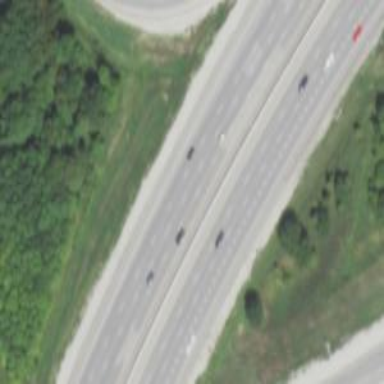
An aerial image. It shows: Asphalt motorway.